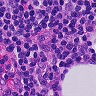
Metastatic tissue present: no